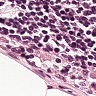
Metastatic tissue present: no